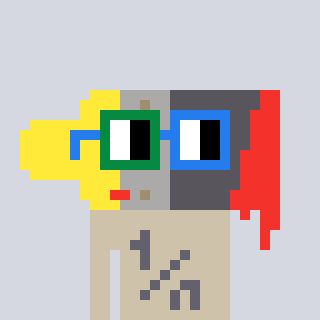
a pixel art character with square green and blue glasses, a paintbrush-shaped head and a bege-colored body on a cool background